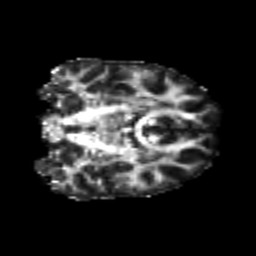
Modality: FA
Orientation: coronal
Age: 24
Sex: female
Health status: healthy
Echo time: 0.074 s